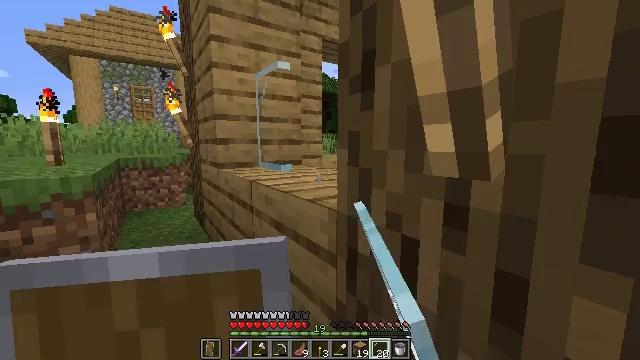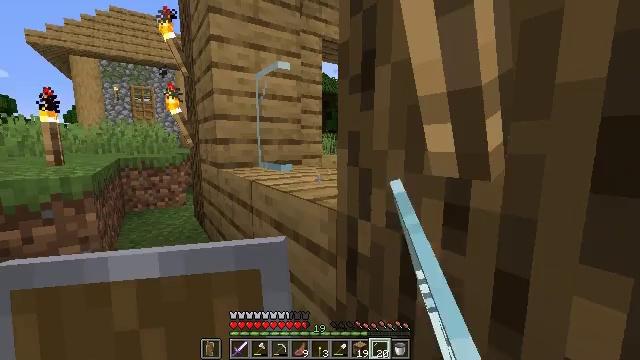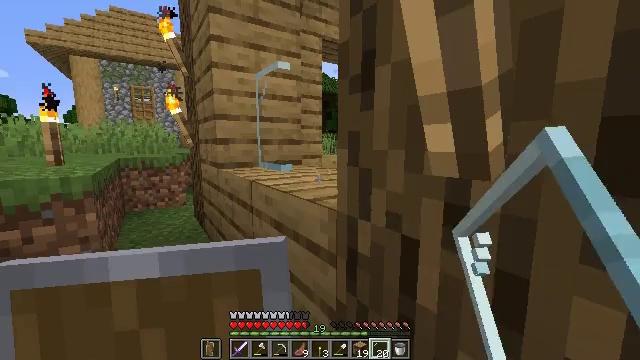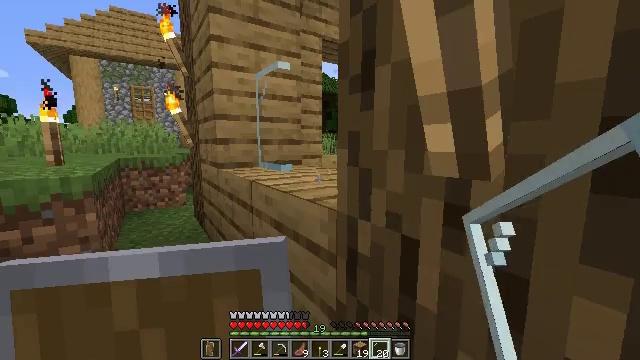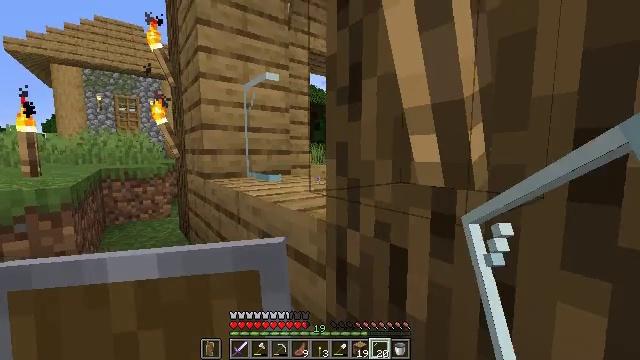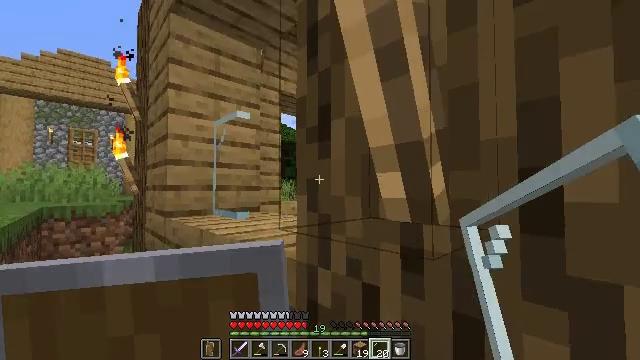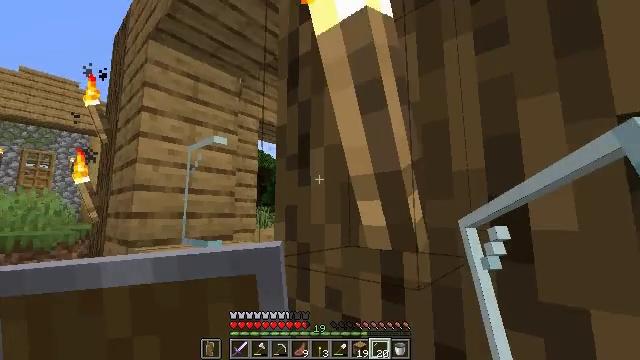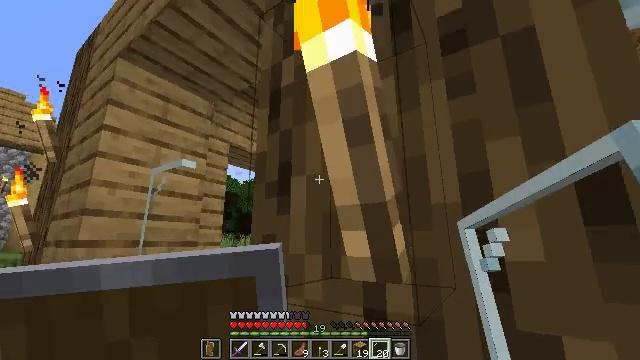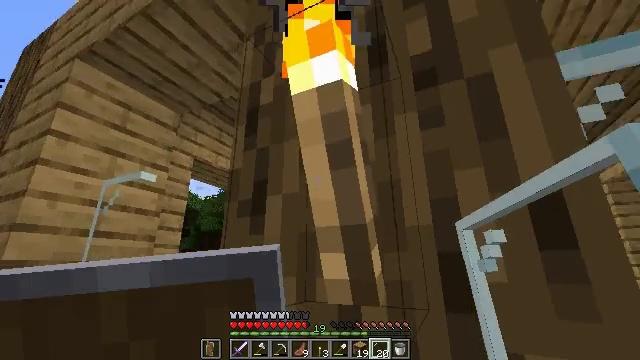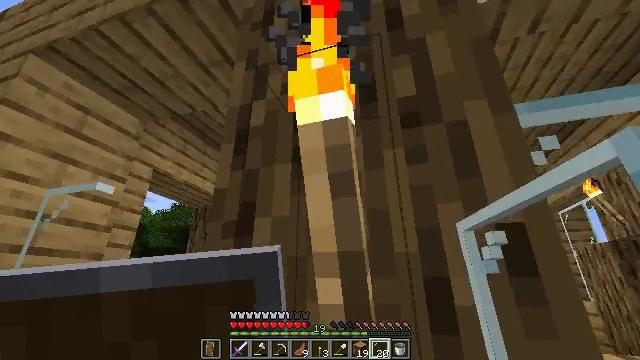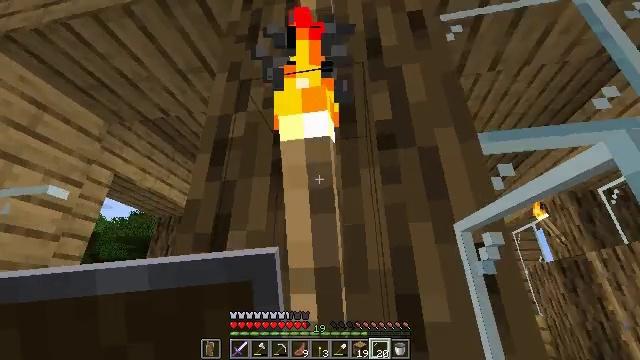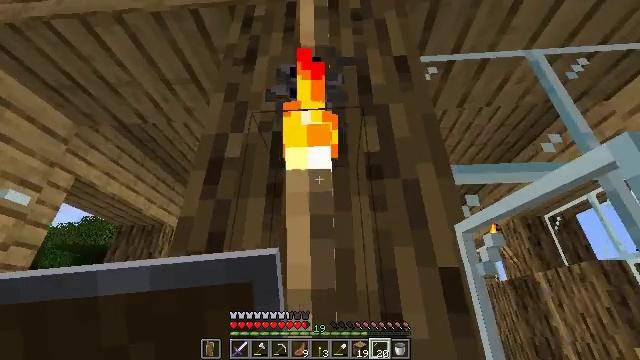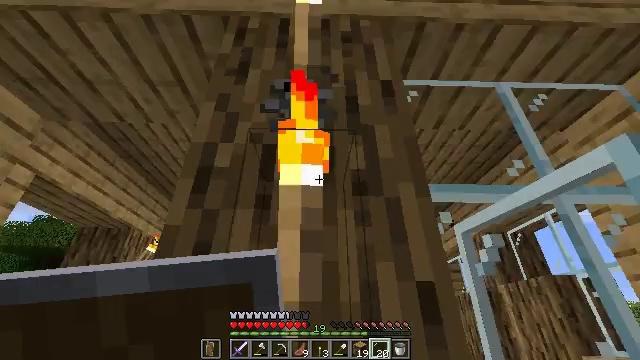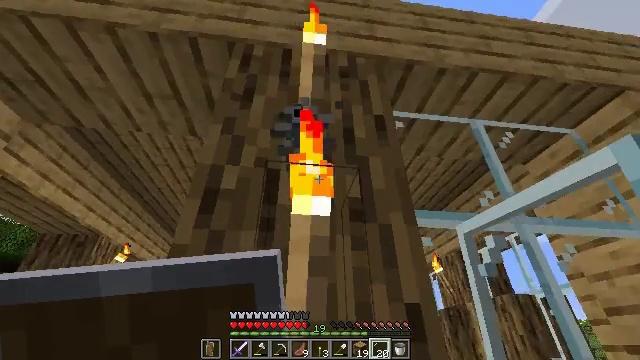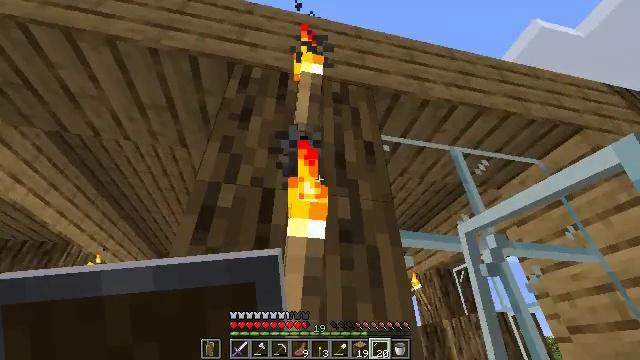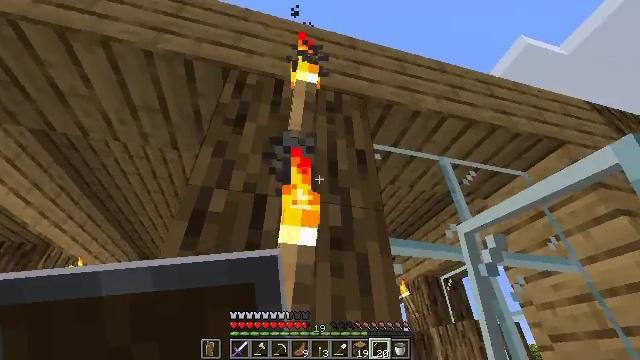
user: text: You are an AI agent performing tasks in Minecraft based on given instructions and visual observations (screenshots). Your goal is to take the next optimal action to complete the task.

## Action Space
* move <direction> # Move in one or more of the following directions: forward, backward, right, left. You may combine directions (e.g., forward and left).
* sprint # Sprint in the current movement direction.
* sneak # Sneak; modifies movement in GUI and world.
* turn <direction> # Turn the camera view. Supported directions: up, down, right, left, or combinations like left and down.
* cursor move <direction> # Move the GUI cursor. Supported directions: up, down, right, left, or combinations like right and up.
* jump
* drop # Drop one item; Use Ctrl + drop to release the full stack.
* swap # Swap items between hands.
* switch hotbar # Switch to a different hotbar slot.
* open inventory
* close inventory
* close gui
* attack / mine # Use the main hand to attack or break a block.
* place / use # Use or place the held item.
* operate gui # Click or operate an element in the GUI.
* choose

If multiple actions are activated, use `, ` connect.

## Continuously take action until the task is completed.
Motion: motion action
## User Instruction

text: Break the glass pane to collect it.
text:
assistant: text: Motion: sneak
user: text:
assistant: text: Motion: sneak
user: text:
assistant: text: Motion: sneak
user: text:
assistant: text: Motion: sneak, turn right and up
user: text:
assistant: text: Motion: sneak, turn right and up
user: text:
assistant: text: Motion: move left, sneak, turn right and up
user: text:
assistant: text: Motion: move left, sneak, turn right and up
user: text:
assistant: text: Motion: move left, sneak, turn right and up
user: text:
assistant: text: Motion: move back and move left, sneak, turn right and up
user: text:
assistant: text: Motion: move back and move left, sneak, turn right and up
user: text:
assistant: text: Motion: move back and move left, sneak, turn right and up
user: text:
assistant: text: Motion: move back and move left, sneak, turn right and up
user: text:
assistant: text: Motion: move back and move left, sneak, turn right and up
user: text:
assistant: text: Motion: move back, sneak, turn right and up
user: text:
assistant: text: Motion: move back, sneak, turn right and up
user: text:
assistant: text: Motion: move back, sneak, turn right and up
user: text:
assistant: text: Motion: move back, sneak, turn right and up
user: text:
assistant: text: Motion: move back, sneak, turn right
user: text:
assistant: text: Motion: move back, sneak, turn right
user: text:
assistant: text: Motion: move back, sneak
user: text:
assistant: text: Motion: move back, sneak
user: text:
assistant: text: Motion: move back, sneak, turn left and down
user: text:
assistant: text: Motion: move back, sneak, turn right and down
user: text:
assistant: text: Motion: move back, sneak, turn right and down
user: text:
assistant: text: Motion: move back, sneak, turn right and down
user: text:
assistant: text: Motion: move back, sneak, turn down
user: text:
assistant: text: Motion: move back, sneak
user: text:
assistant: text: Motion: move back, sneak, turn right
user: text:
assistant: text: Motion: move back, sneak, turn right and down
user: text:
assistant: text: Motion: move back, sneak, turn right and down